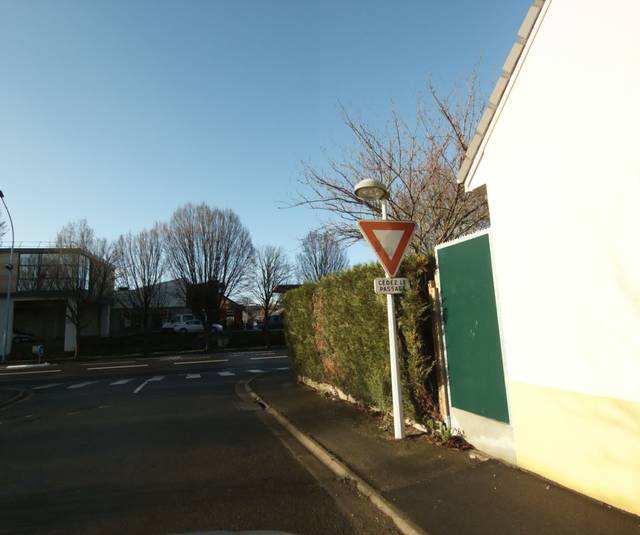
Region: France
Coordinates: 48.017, 0.2195